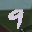
Label: 9